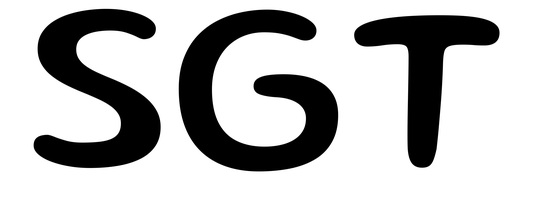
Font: Gluten_Regular